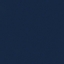
Label: SeaLake